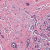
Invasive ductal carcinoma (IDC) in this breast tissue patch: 1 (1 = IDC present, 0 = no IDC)